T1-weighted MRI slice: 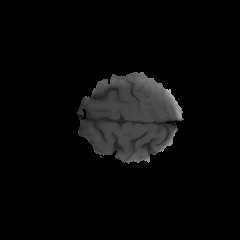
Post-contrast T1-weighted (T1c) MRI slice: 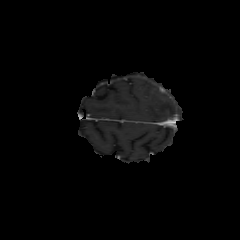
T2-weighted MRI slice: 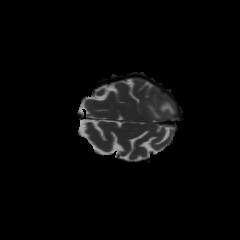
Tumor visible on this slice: yes